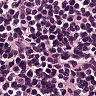
Metastatic tissue present: no